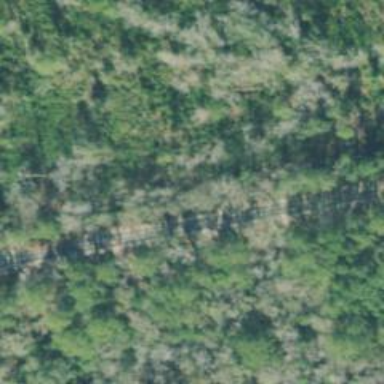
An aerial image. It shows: Railway track.